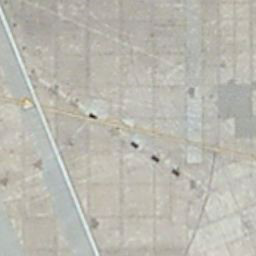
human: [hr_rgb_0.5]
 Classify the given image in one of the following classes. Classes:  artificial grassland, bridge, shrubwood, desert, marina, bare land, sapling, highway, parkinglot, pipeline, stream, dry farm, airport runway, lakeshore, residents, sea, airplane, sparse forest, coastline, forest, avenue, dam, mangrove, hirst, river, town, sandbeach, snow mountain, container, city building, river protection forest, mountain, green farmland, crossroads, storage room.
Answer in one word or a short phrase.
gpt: airport runway